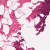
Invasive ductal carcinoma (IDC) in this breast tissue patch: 0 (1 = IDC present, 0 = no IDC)